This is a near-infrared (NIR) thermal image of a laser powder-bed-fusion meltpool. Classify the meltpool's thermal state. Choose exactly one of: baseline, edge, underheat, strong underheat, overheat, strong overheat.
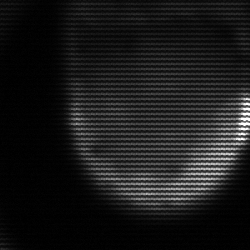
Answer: edge